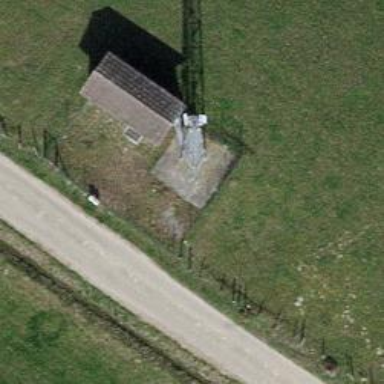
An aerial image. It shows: Man-made mast used for communication purposes.